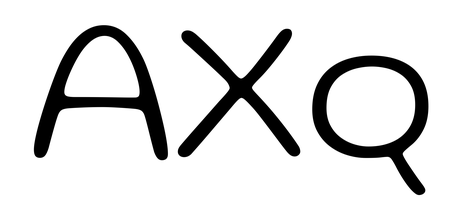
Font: Gluten_ExtraLight